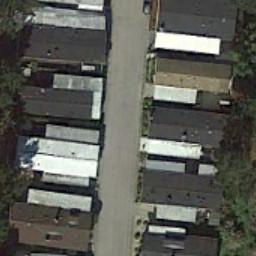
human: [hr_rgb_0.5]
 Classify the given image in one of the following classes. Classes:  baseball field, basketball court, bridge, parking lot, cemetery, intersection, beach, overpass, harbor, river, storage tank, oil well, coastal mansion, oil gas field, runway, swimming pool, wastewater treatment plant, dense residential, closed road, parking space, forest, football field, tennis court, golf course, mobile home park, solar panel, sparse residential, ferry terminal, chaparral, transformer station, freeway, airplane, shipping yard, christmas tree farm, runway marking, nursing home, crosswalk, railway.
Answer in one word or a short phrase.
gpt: mobile home park